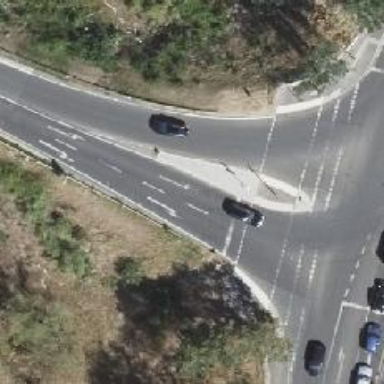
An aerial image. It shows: Road with traffic signals for signaling.